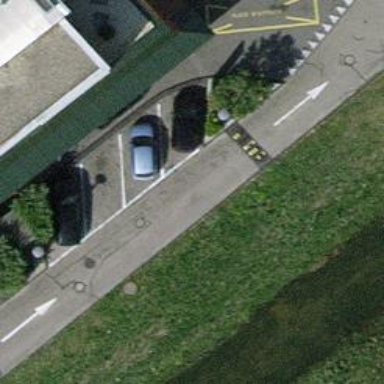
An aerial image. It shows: Bump for traffic calming.